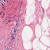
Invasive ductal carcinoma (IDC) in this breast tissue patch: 1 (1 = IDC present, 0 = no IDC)